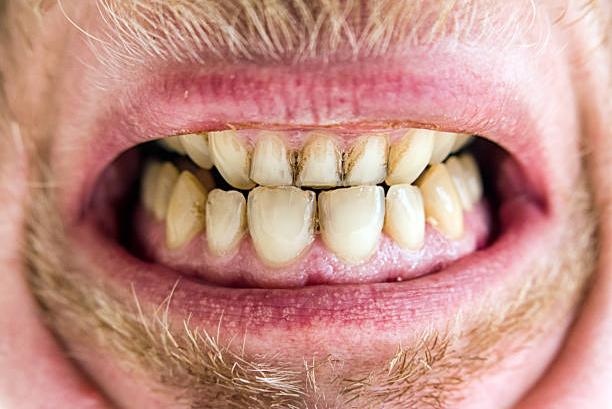
Condition: Calculus